Aerial crown-view tile of a tropical tree (Barro Colorado Island, Panama), acquired 20250715:
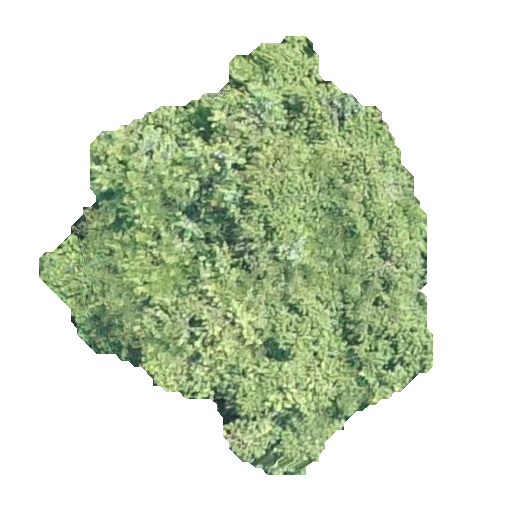
Species: Tachigali panamensis
GBIF accepted scientific name: Tachigali panamensis
Crown area: 160.753 m²